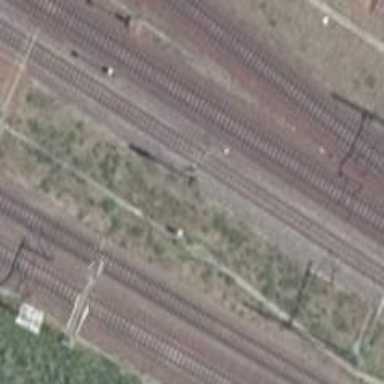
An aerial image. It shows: Railway signal.